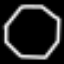
Label: octagon